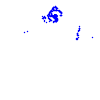
Particle: electron